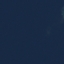
Land use / land cover: SeaLake